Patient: sex M, age 30
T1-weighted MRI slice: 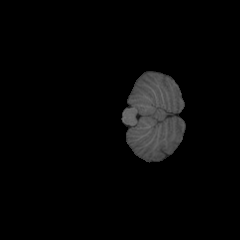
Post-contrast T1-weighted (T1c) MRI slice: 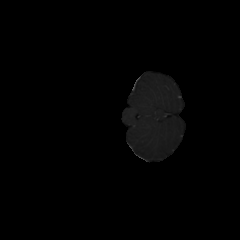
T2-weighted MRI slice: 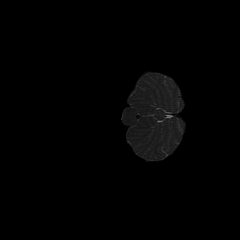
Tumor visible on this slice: no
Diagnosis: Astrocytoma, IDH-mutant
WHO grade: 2